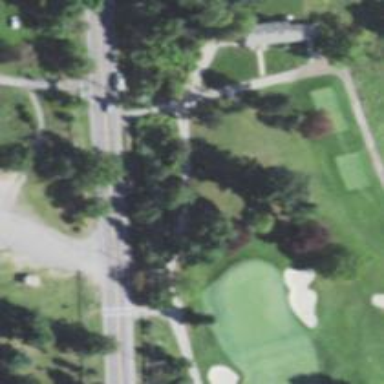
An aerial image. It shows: Path for both road and golf.